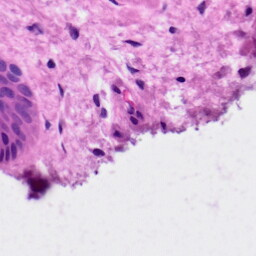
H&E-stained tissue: Skin